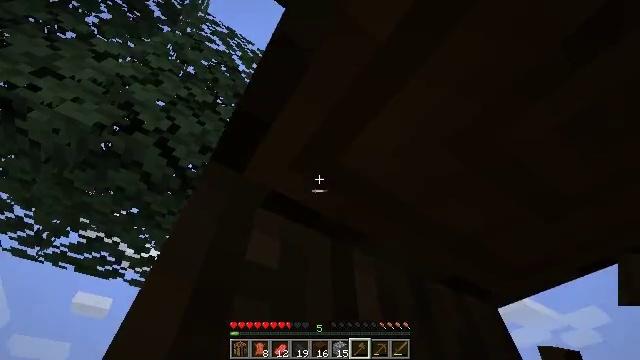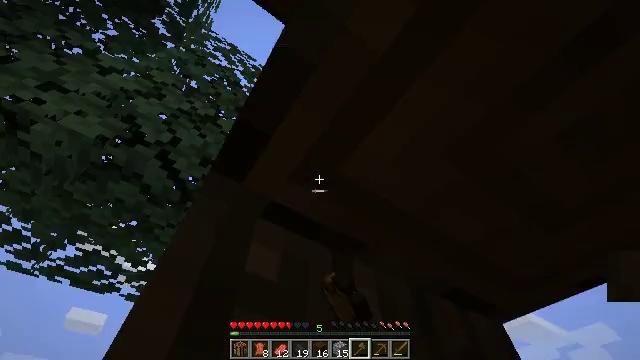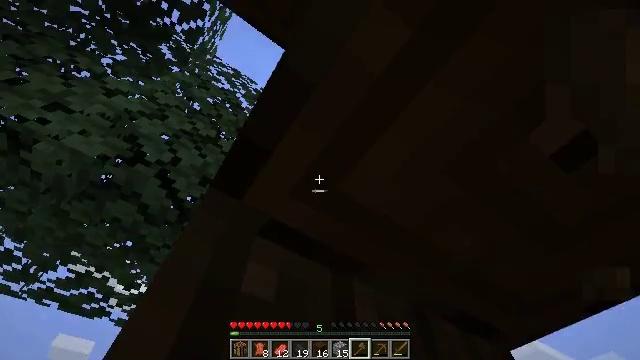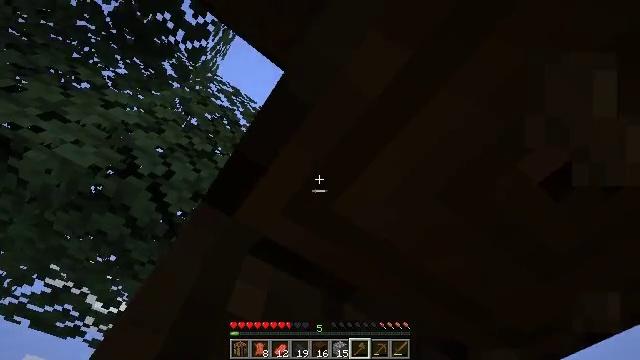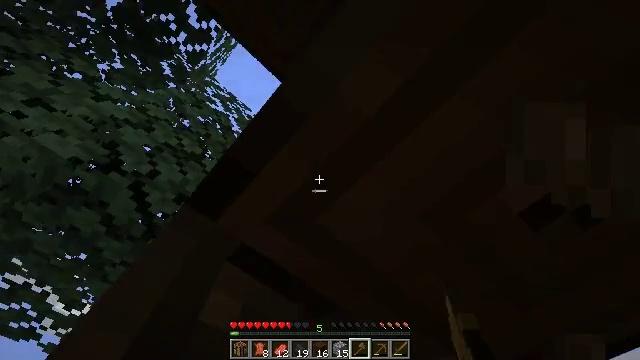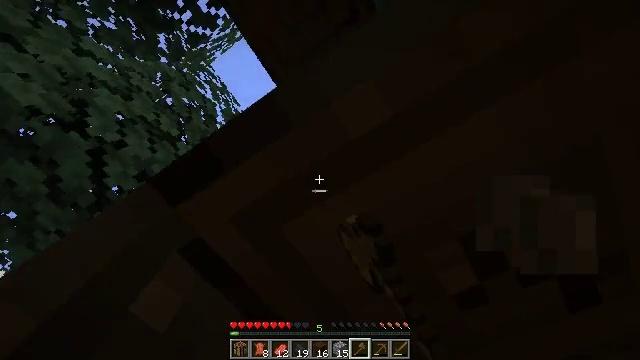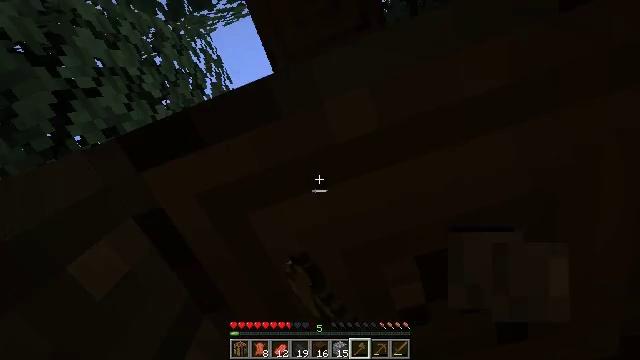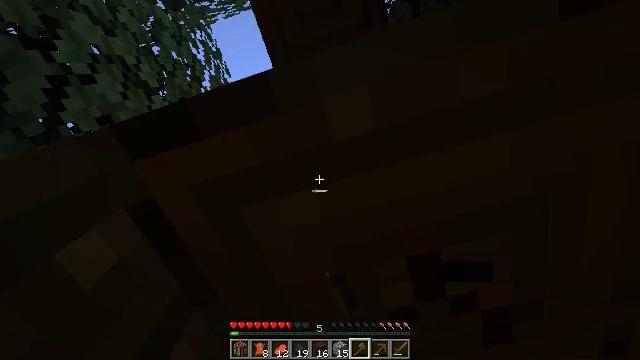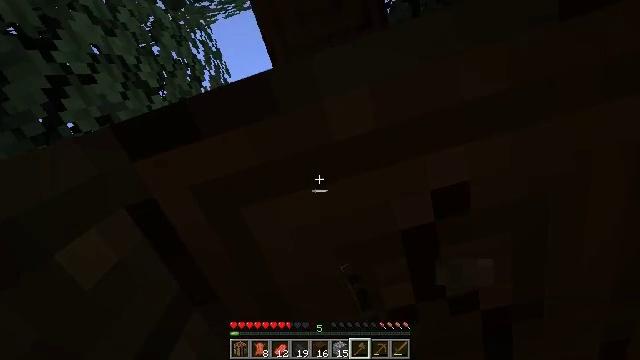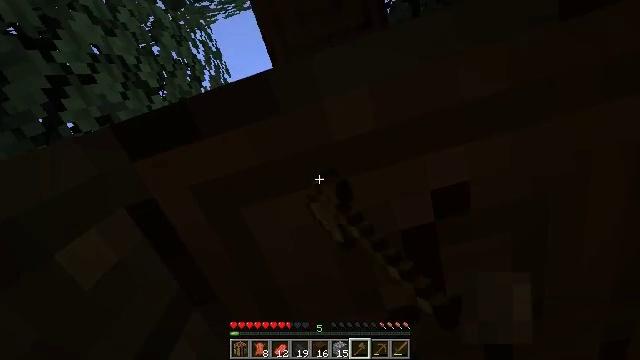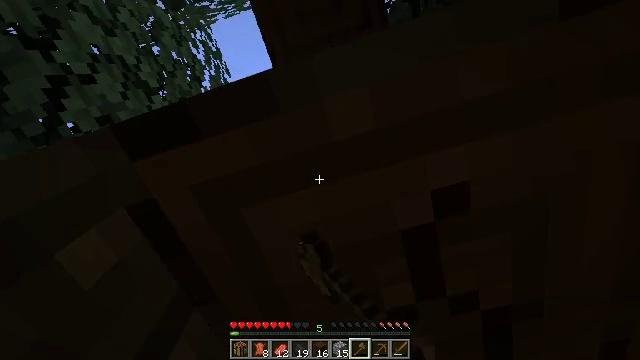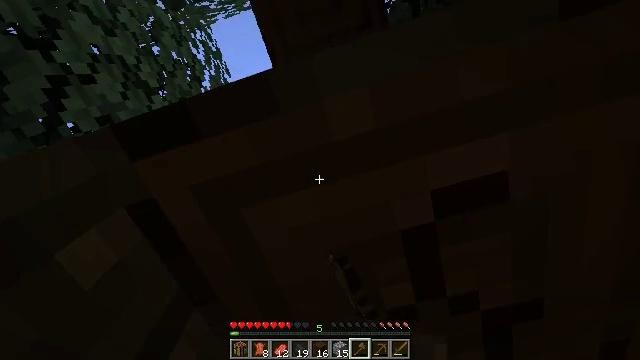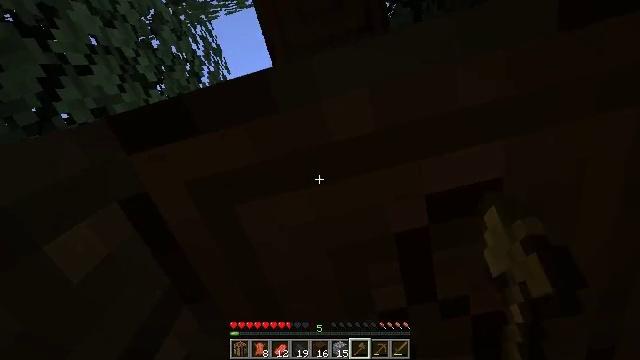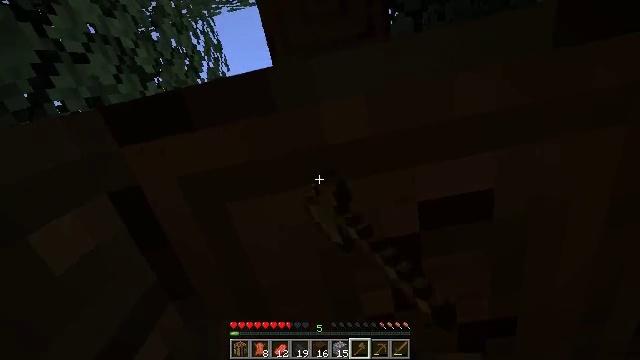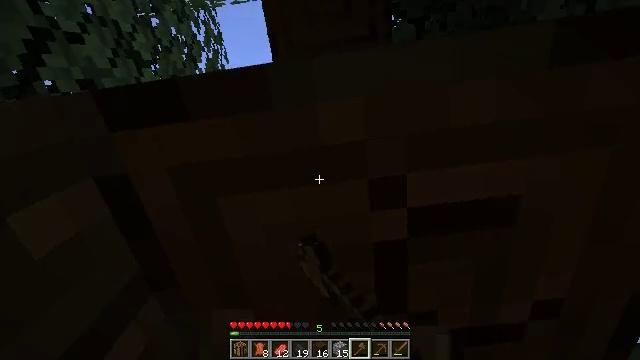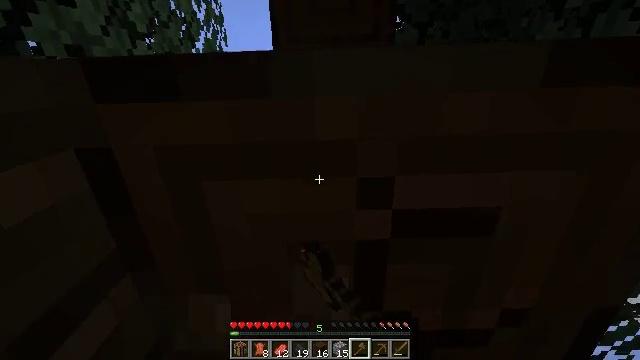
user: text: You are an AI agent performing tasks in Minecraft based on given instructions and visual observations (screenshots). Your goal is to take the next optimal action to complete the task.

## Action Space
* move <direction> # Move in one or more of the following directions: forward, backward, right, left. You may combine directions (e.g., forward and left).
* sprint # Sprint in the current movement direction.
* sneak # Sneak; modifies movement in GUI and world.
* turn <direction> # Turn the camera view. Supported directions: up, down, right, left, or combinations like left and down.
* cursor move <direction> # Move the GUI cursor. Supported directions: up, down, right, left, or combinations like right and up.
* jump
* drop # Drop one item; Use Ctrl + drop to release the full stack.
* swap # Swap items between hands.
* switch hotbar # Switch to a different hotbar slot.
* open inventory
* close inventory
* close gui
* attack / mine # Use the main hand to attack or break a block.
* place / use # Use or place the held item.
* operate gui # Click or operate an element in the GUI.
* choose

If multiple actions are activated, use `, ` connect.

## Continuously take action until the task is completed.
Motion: motion action
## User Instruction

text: Collect dark oak log for building.
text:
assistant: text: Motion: turn up, attack / mine
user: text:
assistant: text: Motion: turn up, attack / mine
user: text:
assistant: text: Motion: turn right and up, attack / mine
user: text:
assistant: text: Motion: turn right and up, attack / mine
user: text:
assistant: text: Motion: turn right and up, attack / mine
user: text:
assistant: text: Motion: turn right, attack / mine
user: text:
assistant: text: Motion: turn right, attack / mine
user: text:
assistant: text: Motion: attack / mine
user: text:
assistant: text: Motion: attack / mine
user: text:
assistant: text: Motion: attack / mine
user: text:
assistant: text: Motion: attack / mine
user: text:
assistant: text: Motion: turn right, attack / mine
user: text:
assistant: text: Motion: turn right, attack / mine
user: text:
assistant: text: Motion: turn right, attack / mine
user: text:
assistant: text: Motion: turn right and down, attack / mine
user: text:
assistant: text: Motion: turn right, attack / mine
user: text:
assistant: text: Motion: attack / mine
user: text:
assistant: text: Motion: attack / mine
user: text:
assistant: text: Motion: attack / mine
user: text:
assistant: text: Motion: attack / mine
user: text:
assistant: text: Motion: attack / mine
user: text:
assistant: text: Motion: attack / mine
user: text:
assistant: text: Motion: attack / mine
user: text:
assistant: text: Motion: turn right, attack / mine
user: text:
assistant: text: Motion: turn right and down, attack / mine
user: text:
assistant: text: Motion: turn right, attack / mine
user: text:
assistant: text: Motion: turn right, attack / mine
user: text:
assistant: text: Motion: attack / mine
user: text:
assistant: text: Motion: attack / mine
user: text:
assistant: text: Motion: attack / mine